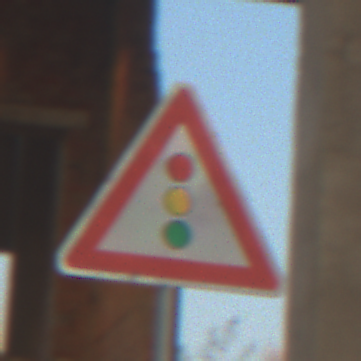
Verkehrszeichen: Lichtzeichenanlage
Umgebung: Roofed, Suburban
Tageszeit: SunriseSunset
Wetter: Clear
Licht: Natural
Jahreszeit: NotSpecified
Kontrast: MediumContrast